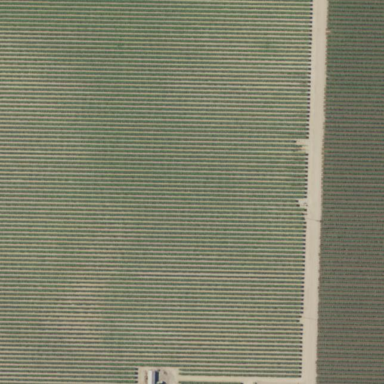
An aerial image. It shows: Vineyard with grape crops.